Interaction volume radius: 5 \u00c5
Interaction volume height: 15 \u00c5
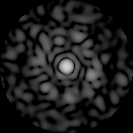
Disorder parameter: 0.8575